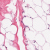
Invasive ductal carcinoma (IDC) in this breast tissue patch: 0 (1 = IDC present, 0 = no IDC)